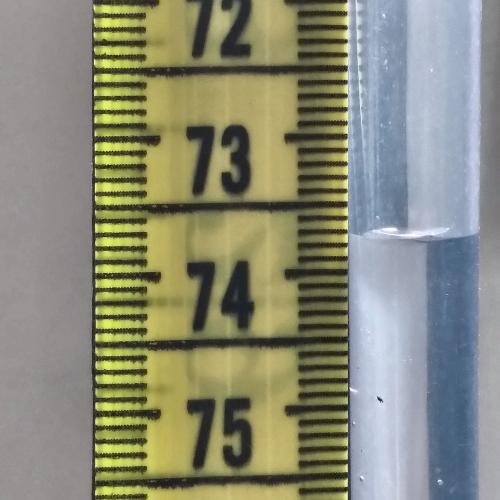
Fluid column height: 73.7 cm